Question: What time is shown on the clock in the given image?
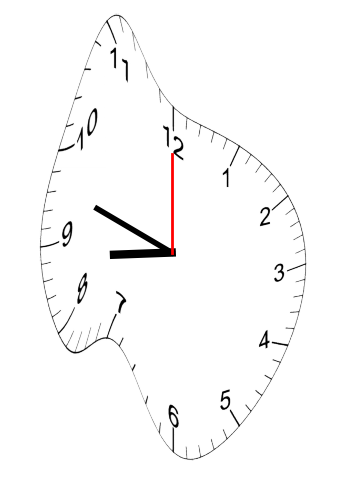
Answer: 08:48:00